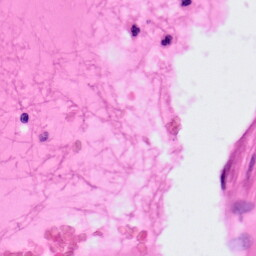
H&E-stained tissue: Colon